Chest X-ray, PA view. Patient: 64 years old, sex M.
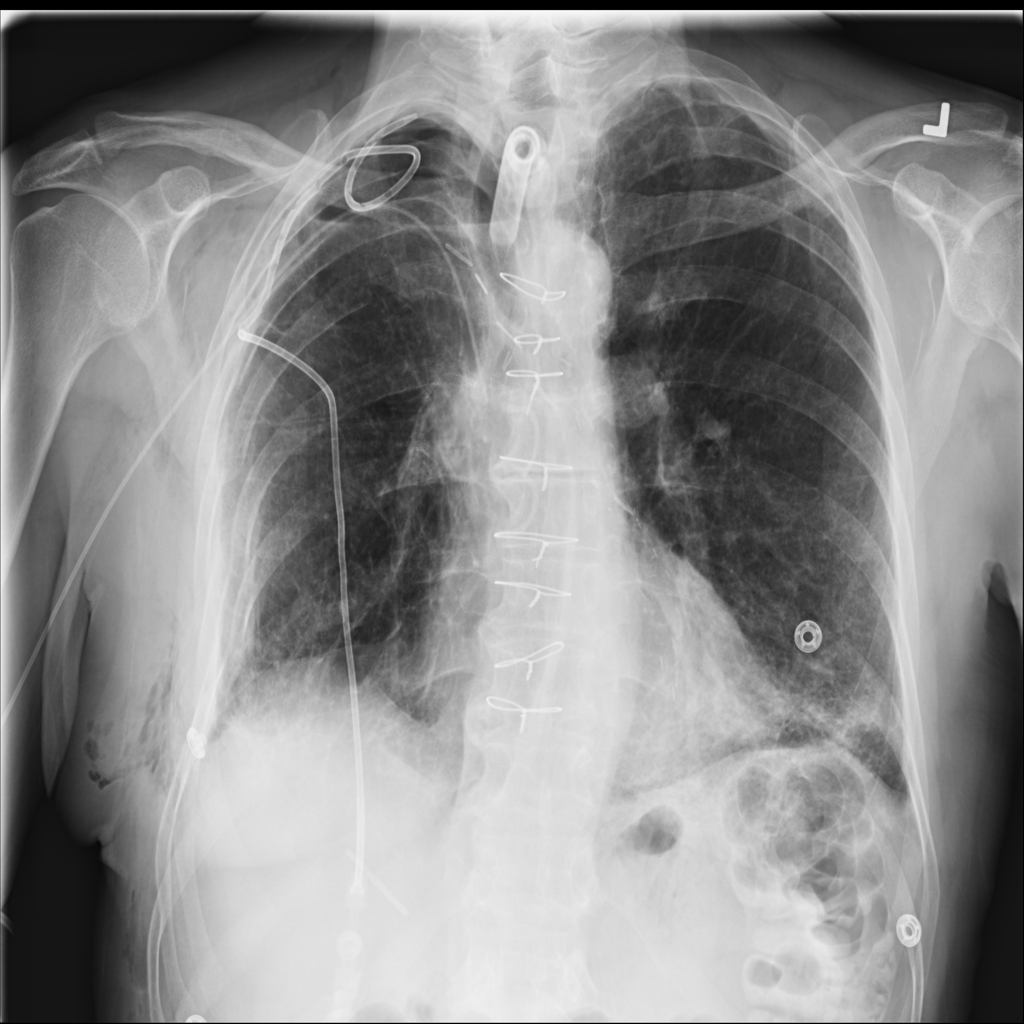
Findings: Emphysema